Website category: auto
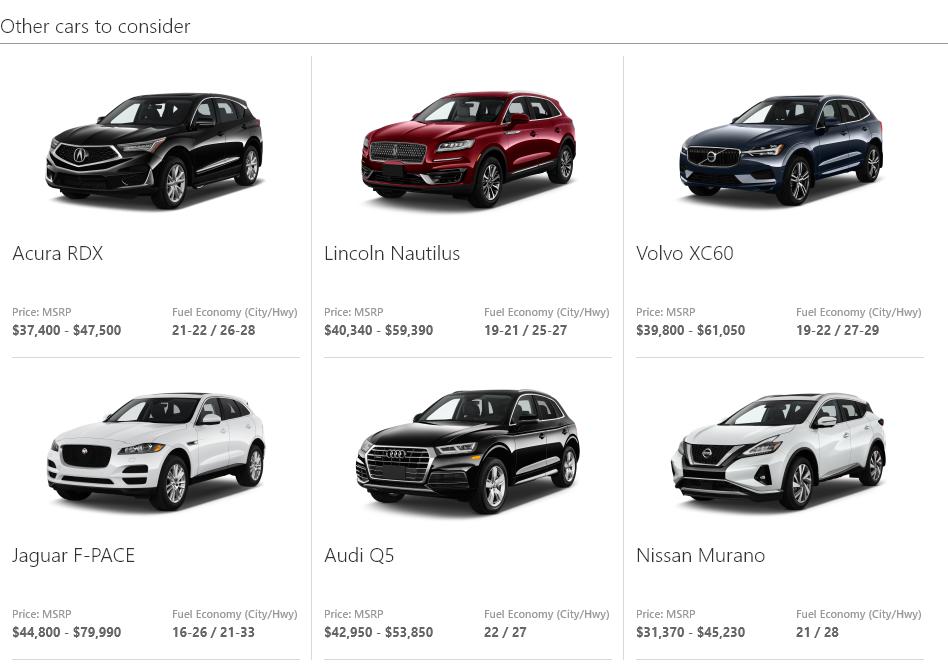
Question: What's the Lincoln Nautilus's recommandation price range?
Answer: $40,340 - $59,390

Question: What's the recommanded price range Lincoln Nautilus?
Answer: $40,340 - $59,390

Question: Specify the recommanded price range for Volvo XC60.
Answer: $39,800 - $61,050

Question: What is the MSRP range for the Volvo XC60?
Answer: $39,800 - $61,050

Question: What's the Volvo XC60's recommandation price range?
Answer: $39,800 - $61,050

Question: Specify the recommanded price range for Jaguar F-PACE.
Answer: $44,800 - $79,990

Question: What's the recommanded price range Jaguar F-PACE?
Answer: $44,800 - $79,990

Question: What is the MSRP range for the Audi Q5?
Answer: $42,950 - $53,850

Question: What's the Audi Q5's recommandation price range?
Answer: $42,950 - $53,850

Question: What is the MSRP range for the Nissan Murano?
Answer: $31,370 - $45,230

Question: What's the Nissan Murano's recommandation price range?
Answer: $31,370 - $45,230

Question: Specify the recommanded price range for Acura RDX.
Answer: $37,400 - $47,500

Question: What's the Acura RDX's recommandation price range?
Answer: $37,400 - $47,500

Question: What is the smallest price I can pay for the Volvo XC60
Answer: $39,800

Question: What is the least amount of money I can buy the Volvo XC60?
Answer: $39,800

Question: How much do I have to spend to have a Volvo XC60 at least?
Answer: $39,800

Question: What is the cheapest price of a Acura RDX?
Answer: $37,400

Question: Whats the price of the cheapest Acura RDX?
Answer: $37,400

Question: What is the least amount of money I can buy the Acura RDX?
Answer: $37,400

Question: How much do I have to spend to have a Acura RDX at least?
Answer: $37,400

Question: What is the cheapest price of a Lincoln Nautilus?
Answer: $40,340

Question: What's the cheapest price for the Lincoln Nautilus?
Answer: $40,340

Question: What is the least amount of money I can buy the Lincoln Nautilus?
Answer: $40,340

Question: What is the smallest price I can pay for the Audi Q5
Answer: $42,950

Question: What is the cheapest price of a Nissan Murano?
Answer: $31,370

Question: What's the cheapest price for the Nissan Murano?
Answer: $31,370

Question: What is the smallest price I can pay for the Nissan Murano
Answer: $31,370

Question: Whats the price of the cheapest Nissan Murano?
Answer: $31,370

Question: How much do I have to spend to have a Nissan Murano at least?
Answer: $31,370

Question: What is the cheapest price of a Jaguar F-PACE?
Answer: $44,800

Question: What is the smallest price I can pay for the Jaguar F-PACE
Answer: $44,800

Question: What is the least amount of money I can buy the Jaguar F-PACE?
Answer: $44,800

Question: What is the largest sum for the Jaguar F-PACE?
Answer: $79,990

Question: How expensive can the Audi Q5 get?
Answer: $53,850

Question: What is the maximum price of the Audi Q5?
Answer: $53,850

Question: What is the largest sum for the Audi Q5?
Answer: $53,850

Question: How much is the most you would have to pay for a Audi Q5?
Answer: $53,850

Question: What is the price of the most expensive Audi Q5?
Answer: $53,850

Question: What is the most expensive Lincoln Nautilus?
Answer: $59,390

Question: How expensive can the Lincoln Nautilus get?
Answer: $59,390

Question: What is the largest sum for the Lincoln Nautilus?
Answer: $59,390

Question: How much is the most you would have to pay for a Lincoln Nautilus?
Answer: $59,390

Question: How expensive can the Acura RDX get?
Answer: $47,500

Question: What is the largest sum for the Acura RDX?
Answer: $47,500

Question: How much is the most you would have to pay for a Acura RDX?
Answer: $47,500

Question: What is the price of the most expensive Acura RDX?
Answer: $47,500

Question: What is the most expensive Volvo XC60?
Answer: $61,050

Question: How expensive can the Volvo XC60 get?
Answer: $61,050

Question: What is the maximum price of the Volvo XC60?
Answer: $61,050

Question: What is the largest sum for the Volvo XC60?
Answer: $61,050

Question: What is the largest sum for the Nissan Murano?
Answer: $45,230

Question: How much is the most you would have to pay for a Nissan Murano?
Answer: $45,230

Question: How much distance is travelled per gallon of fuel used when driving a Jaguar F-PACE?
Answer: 16-26 / 21-33

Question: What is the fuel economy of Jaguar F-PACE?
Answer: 16-26 / 21-33

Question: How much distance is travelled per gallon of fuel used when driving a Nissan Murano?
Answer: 21 / 28

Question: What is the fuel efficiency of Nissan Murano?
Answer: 21 / 28

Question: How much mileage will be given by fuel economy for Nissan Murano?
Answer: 21 / 28

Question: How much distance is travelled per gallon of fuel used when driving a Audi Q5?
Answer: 22 / 27

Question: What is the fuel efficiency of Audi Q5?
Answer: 22 / 27

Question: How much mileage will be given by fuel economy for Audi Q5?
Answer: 22 / 27

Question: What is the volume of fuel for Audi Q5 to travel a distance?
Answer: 22 / 27

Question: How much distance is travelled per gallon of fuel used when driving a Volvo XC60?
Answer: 19-22 / 27-29

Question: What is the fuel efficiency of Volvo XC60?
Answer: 19-22 / 27-29

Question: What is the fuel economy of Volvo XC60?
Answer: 19-22 / 27-29